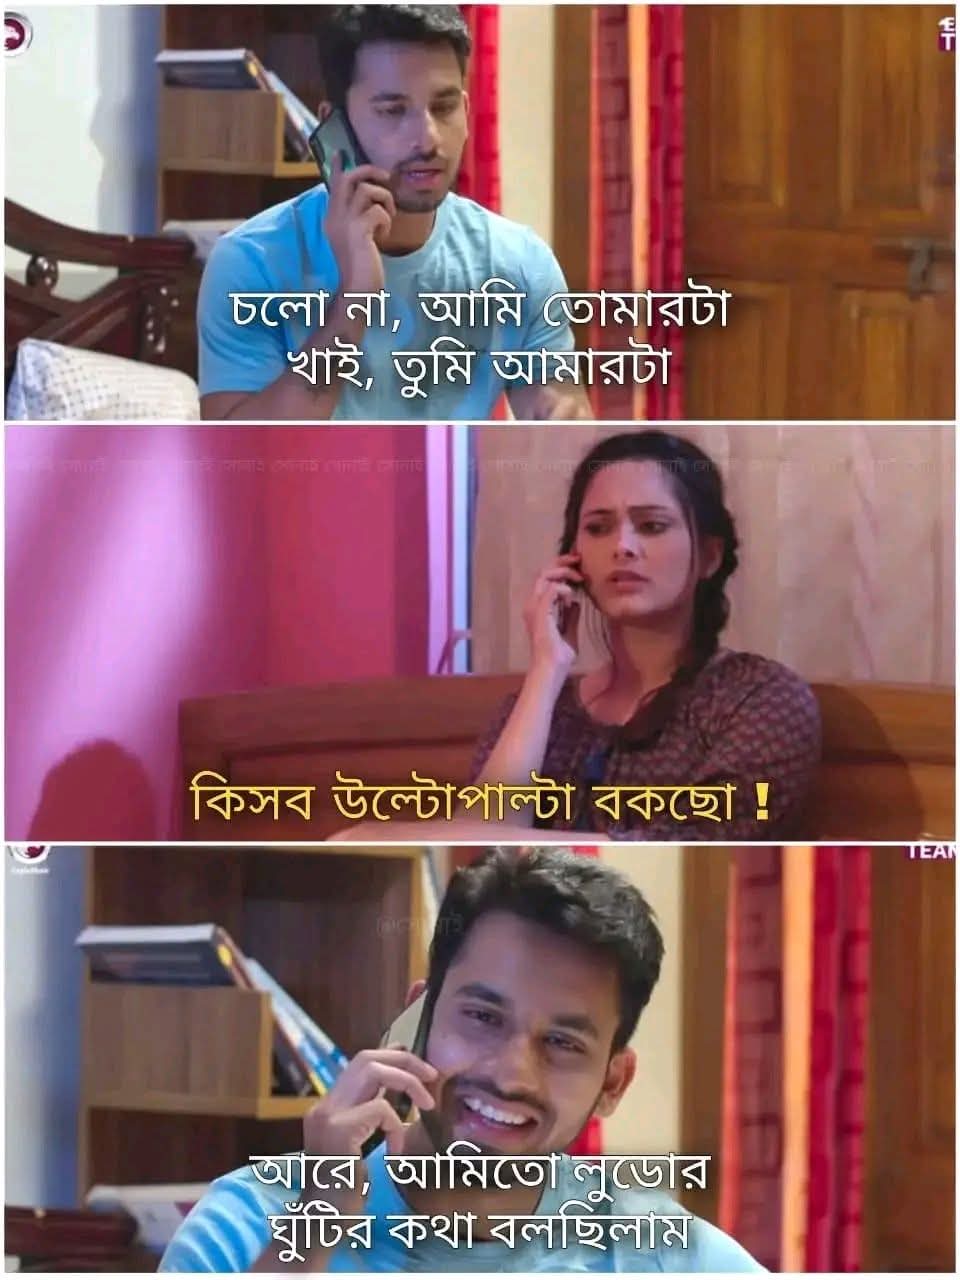
Text: চলো না, আমি তোমারটা খাই, তুমি আমারটা T কিসব উল্টোপাল্টা বকছো ! আরে, আমিতো লুডোর ঘুঁটির কথা বলছিলাম
Label: Non Hate